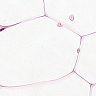
Metastatic tissue present: no